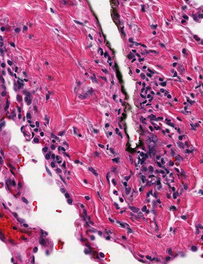
Tumor epithelial tissue: no
Tumor-associated stroma tissue: yes
Normal tissue: no